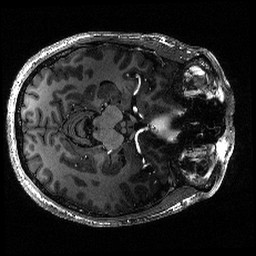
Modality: T1w
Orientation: axial
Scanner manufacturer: siemens
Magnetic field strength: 6.98 T
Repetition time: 2.82 s
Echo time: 0.00282 s